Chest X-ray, AP view. Patient: 38 years old, sex F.
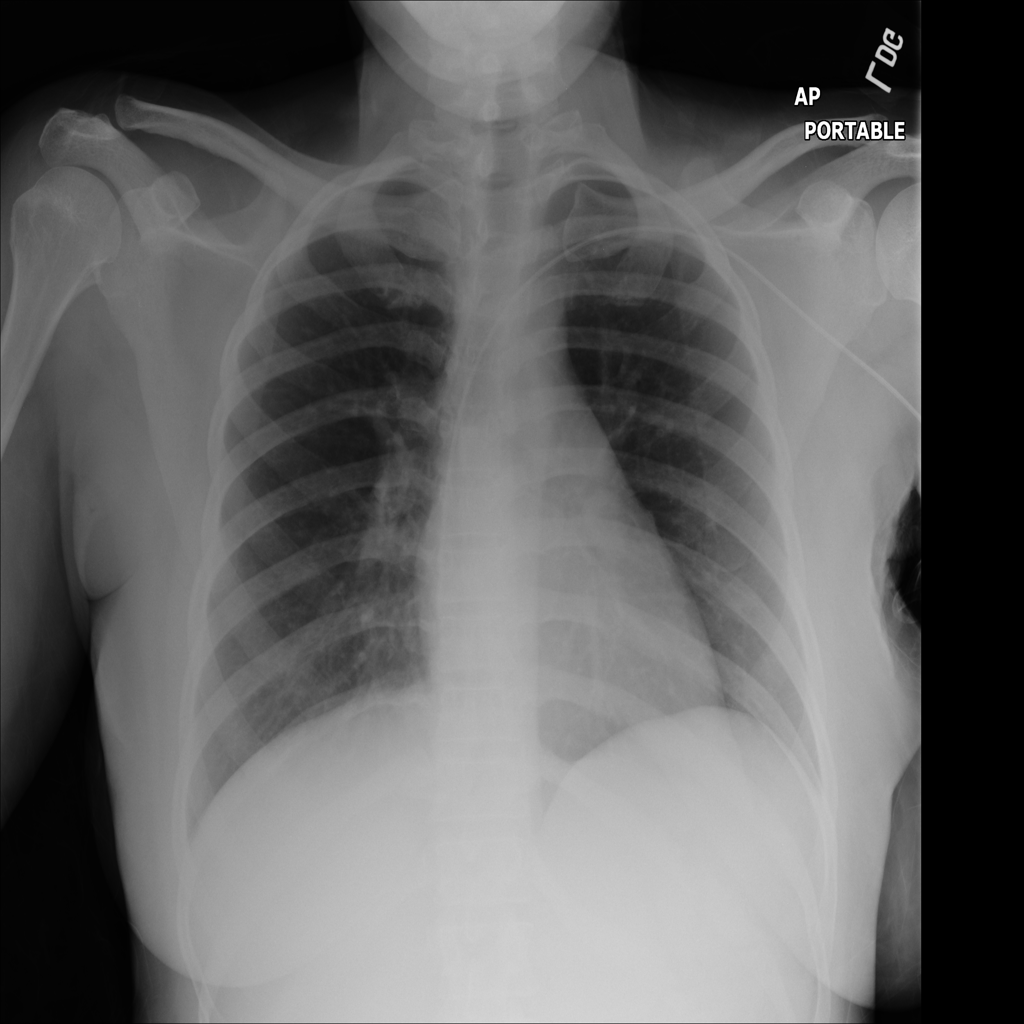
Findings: No Finding